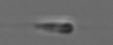
Label: flagellate_morphotype3